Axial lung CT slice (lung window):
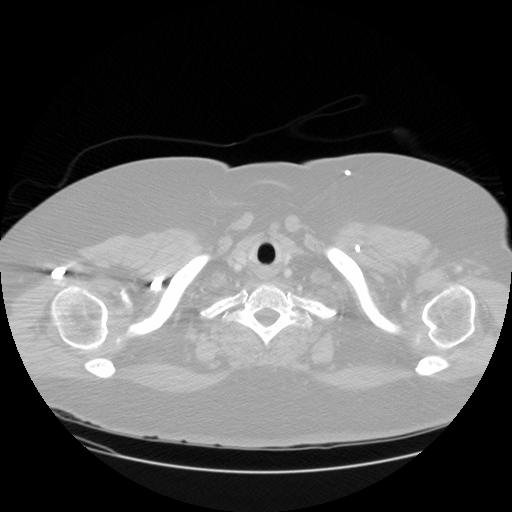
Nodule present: no